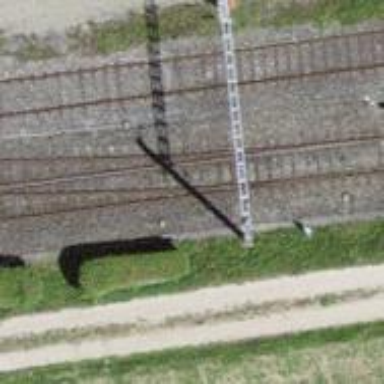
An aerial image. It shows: Railway switch.